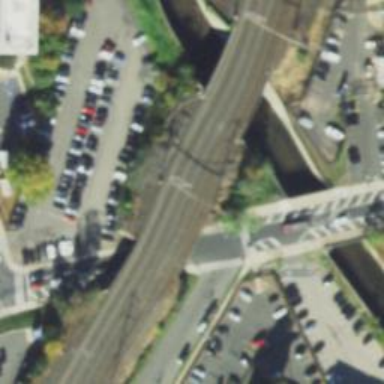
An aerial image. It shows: Railway bridge with electrified contact lines.